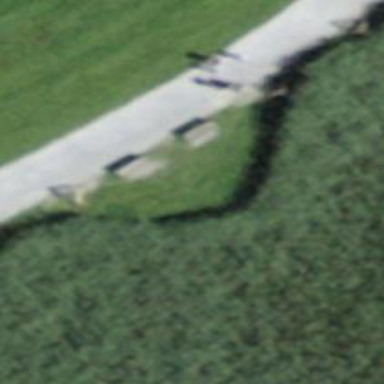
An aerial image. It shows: Brown bench.